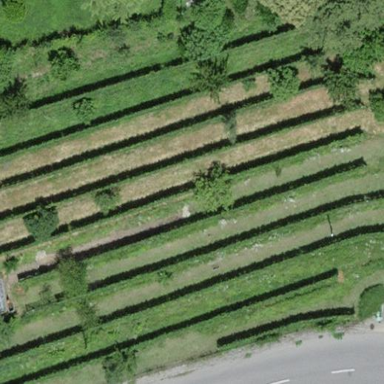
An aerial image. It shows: Vineyard with grape crops.